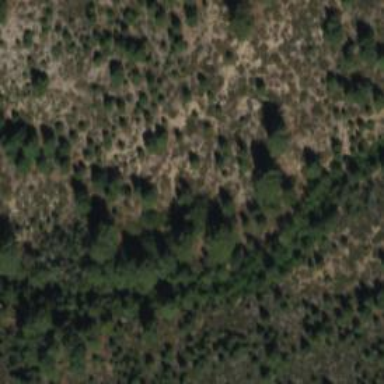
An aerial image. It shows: Woodland with evergreen needle-leaved trees.